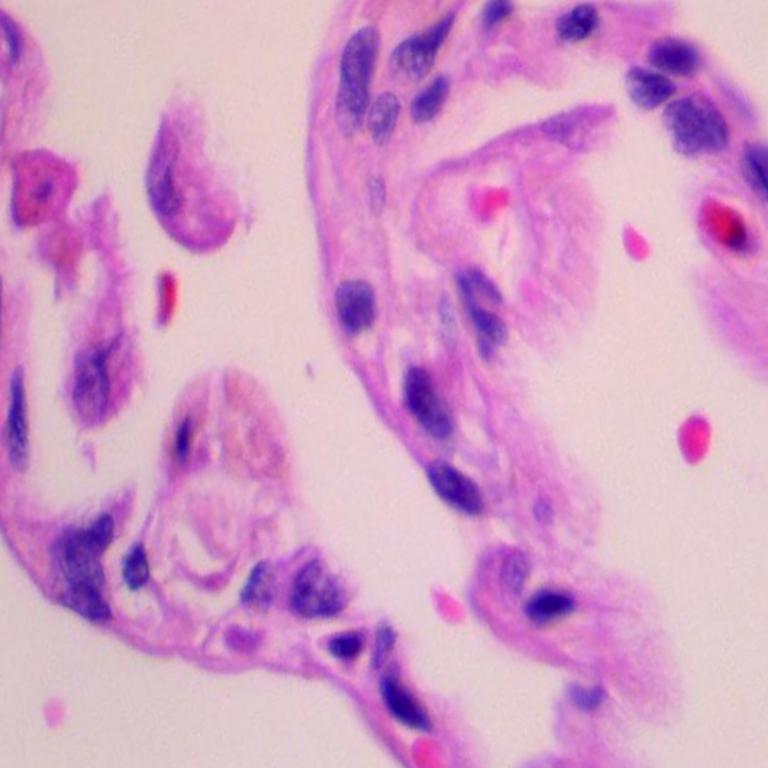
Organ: lung
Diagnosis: benign